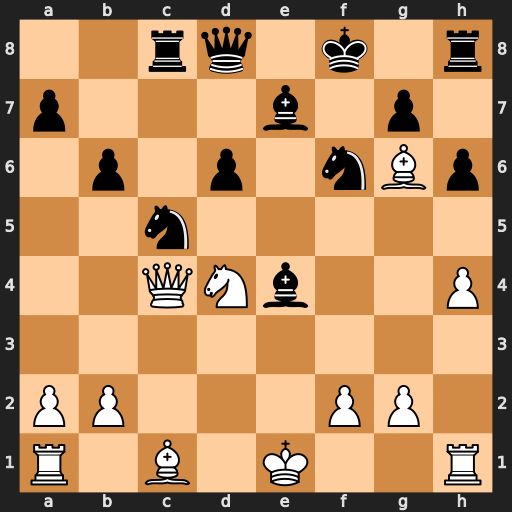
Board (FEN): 2rq1k1r/p3b1p1/1p1p1nBp/2n5/2QNb2P/8/PP3PP1/R1B1K2R
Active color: w
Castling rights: KQ
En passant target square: -
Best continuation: Qf7#